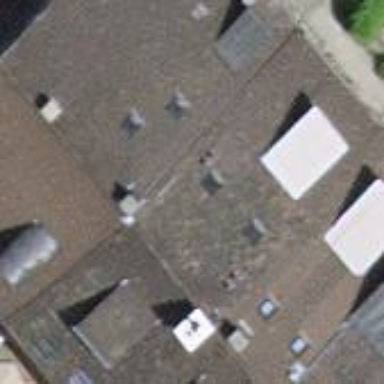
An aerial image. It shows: Terrace building.